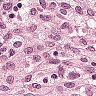
Metastatic tissue present: no